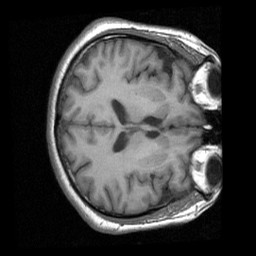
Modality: T1w
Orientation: axial
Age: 37